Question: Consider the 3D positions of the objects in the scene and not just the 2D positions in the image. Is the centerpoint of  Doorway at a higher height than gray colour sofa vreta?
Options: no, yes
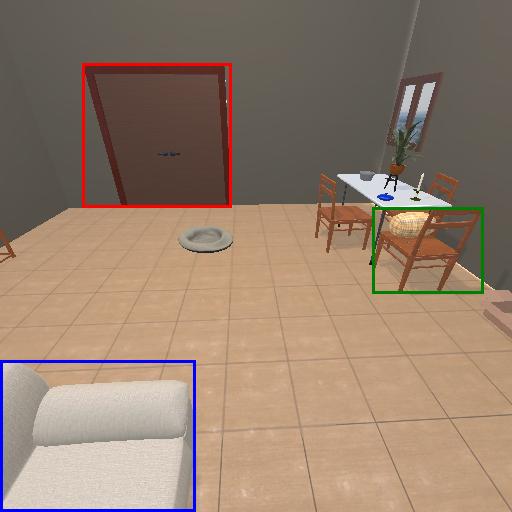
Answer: no